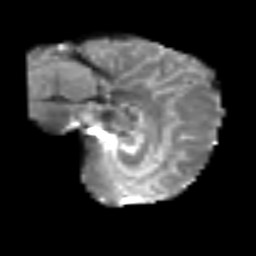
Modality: T2w
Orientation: sagittal
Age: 68
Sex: female
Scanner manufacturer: siemens
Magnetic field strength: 3 T
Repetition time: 6.1 s
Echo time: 0.101 s